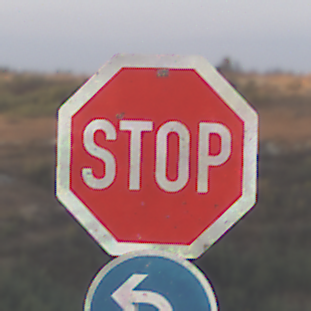
Verkehrszeichen: Stop
Zusatzzeichen unten: VorgeschriebeneFahrtrichtungLinks
Umgebung: Outdoor, Nature
Tageszeit: SunriseSunset
Wetter: PartlyCloudy
Licht: Natural
Jahreszeit: NotSpecified
Kontrast: HighContrast